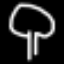
Label: mushroom